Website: walmart
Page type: payment
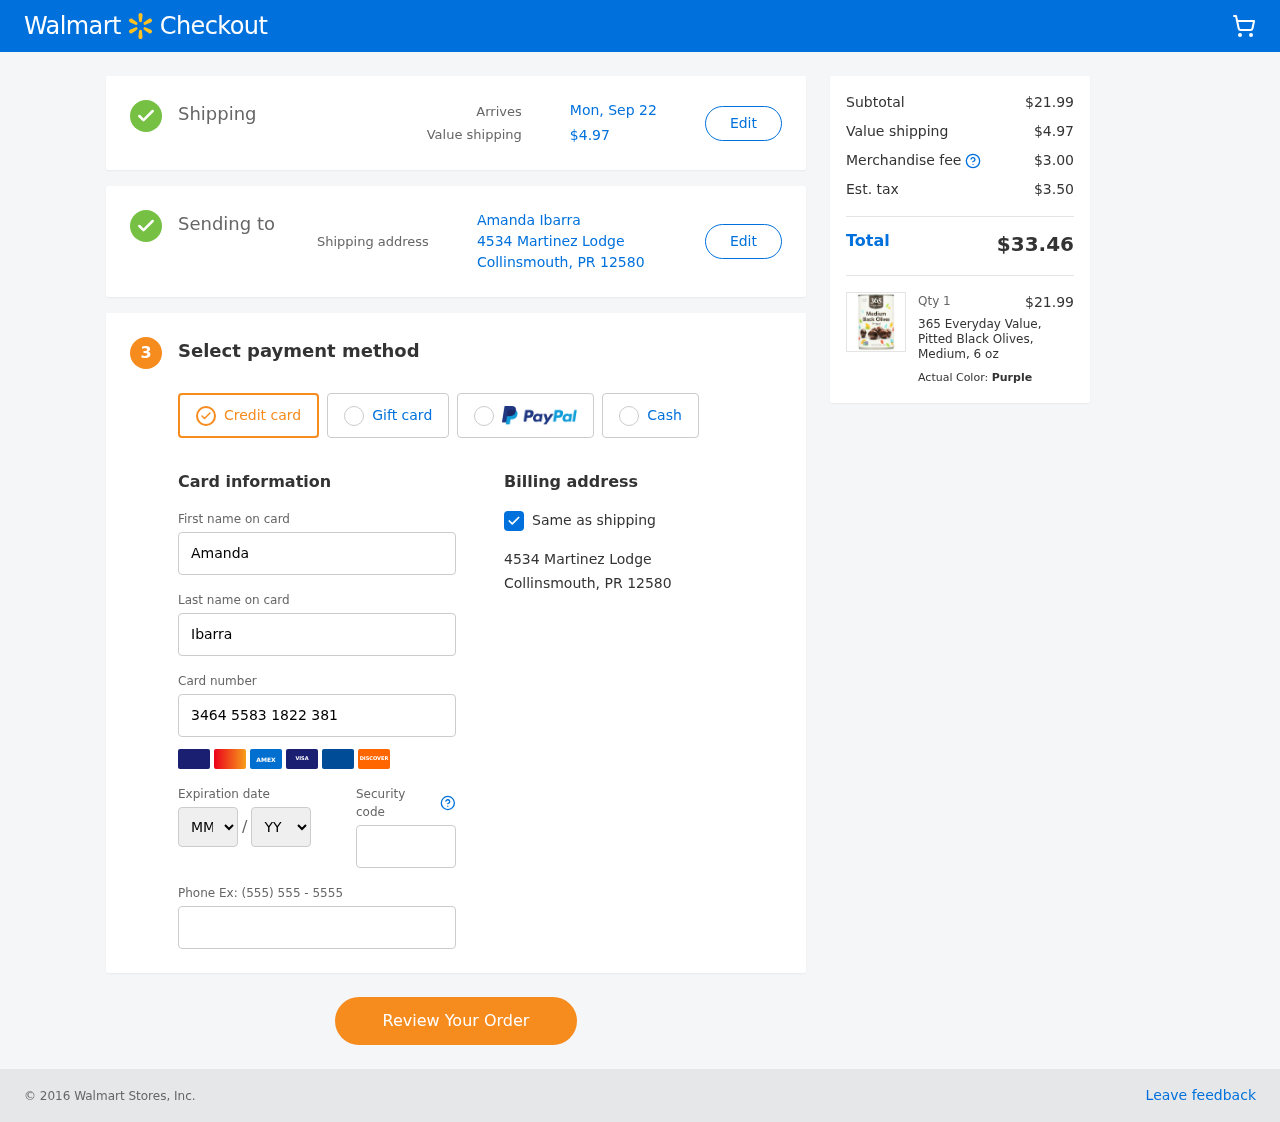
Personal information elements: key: PII_CARD_EXPIRY_MONTH
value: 08
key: PII_CARD_EXPIRY_YEAR
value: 30
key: PII_CITY_STATE_ZIP
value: Collinsmouth, PR 12580
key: PII_FULLNAME
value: Amanda Ibarra
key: PII_STREET
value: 4534 Martinez Lodge
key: PII_FIRSTNAME
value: Amanda
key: PII_LASTNAME
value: Ibarra
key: PII_CARD_NUMBER
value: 3464 5583 1822 381
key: PII_CARD_CVV
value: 5279
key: PII_PHONE
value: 3859399762
Product elements: key: PRODUCT1_NAME
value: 365 Everyday Value, Pitted Black Olives, Medium, 6 oz
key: PRODUCT1_PRICE
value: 21.99
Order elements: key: ORDER_DELIVERY_DATE
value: Mon, Sep 22
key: ORDER_SHIPPING_COST
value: $4.97
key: ORDER_SUBTOTAL
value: $21.99
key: ORDER_MERCHANDISE_FEE
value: $3.00
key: ORDER_TAX
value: $3.50
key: ORDER_TOTAL
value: $33.46
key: ORDER_NUM_ITEMS
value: Qty 1